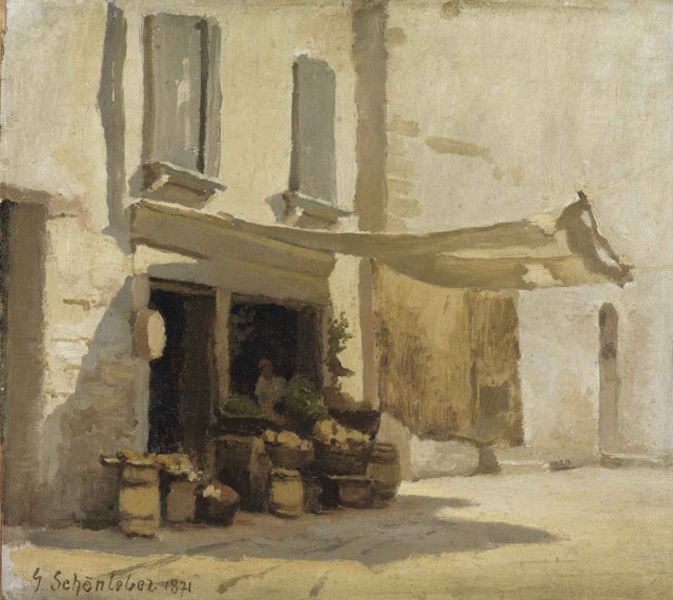
Titel: Obstbude in Venedig
Künstler: Gustav Schönleber
Standort: Karlsruhe
Institution: Staatliche Kunsthalle Karlsruhe
Schlagwörter: window, black, green, painting, wall, woman, brown, food, fruit, man, stone, building, house, street, sun, plants, shadow, door, sunlight, person, day, basket, front, ground, shade, heat, pan, awning, sign, barrel, barrels, shop, shopkeeper, baskets, selling, barrell, wares, merchant, hot, goods, barells, tarpaulin, barrells, shop front in stone building, middle eastern with white cloth awning, a porn shop, customers all inside